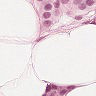
Metastatic tissue present: yes